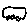
Label: car